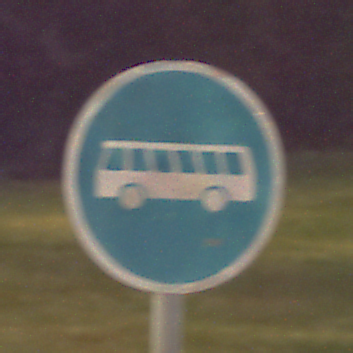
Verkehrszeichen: Busssonderstreifen
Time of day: Night
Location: Outdoor (Suburban)
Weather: Clear
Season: NotSpecified
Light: Artificial